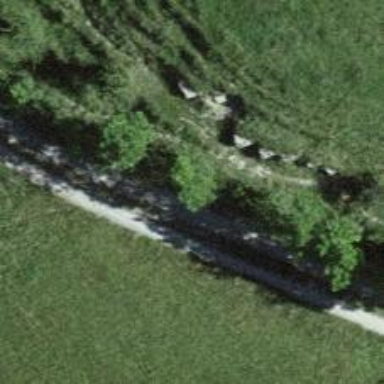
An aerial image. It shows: Hedge barrier.